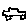
Label: car